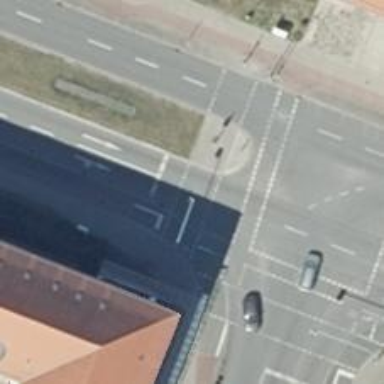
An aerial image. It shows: Traffic signals at road crossing.